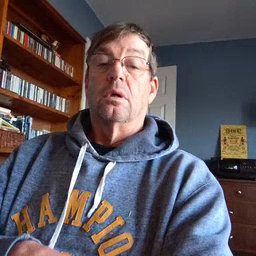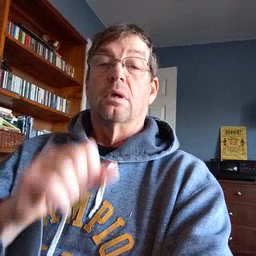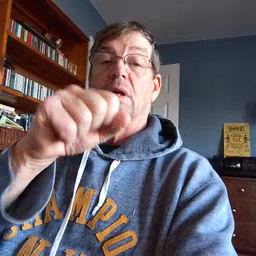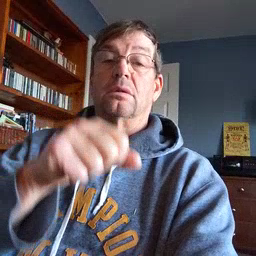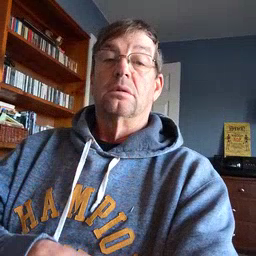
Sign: yes